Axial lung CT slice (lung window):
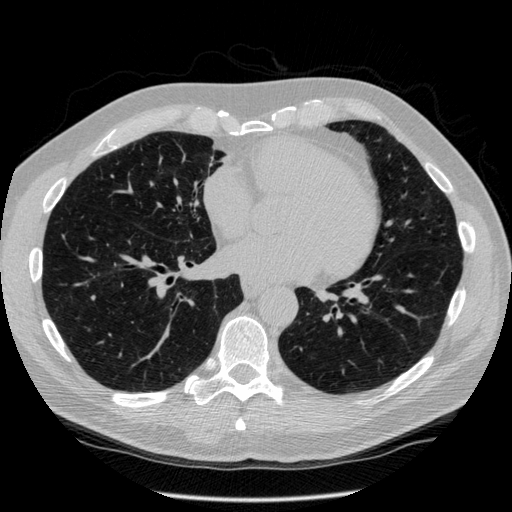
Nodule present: no